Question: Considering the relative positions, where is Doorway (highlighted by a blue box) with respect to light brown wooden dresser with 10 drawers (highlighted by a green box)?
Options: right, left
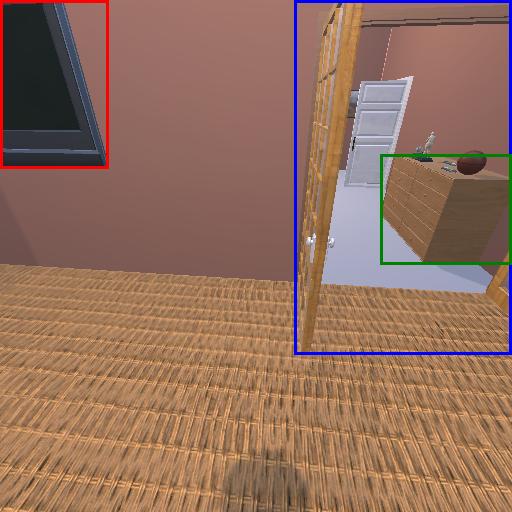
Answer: right